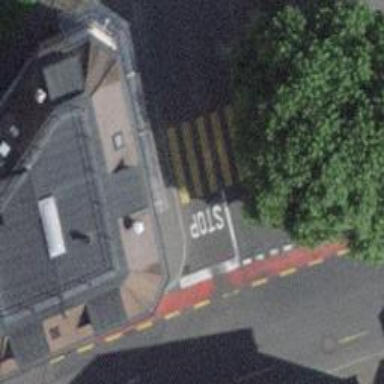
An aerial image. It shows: Kerb serving as barrier.